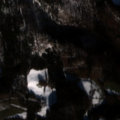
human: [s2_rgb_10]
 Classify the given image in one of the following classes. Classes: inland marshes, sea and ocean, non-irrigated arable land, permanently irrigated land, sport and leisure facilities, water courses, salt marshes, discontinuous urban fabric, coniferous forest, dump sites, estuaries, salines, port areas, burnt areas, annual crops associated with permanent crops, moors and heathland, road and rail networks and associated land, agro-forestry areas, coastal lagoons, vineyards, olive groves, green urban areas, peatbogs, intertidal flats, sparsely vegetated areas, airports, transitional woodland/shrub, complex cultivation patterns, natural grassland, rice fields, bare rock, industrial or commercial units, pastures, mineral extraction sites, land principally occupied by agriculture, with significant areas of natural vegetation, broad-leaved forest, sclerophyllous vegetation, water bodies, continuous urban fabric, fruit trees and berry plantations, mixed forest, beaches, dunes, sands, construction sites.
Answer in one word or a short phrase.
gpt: pastures, coniferous forest, mixed forest